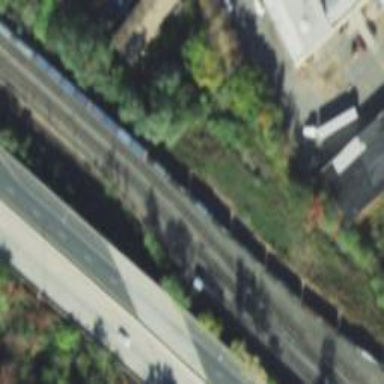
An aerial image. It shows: Rail yard with embankment.